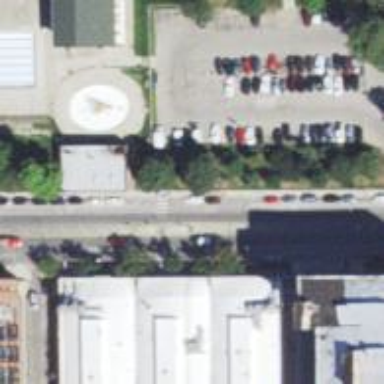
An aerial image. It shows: Footway with traffic island for pedestrians.